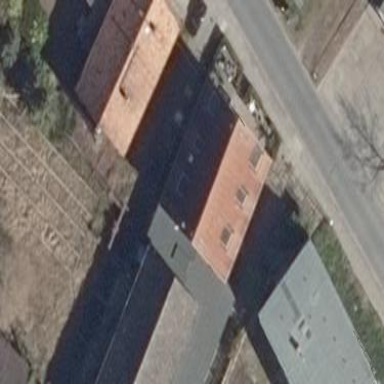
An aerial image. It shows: Simple house.